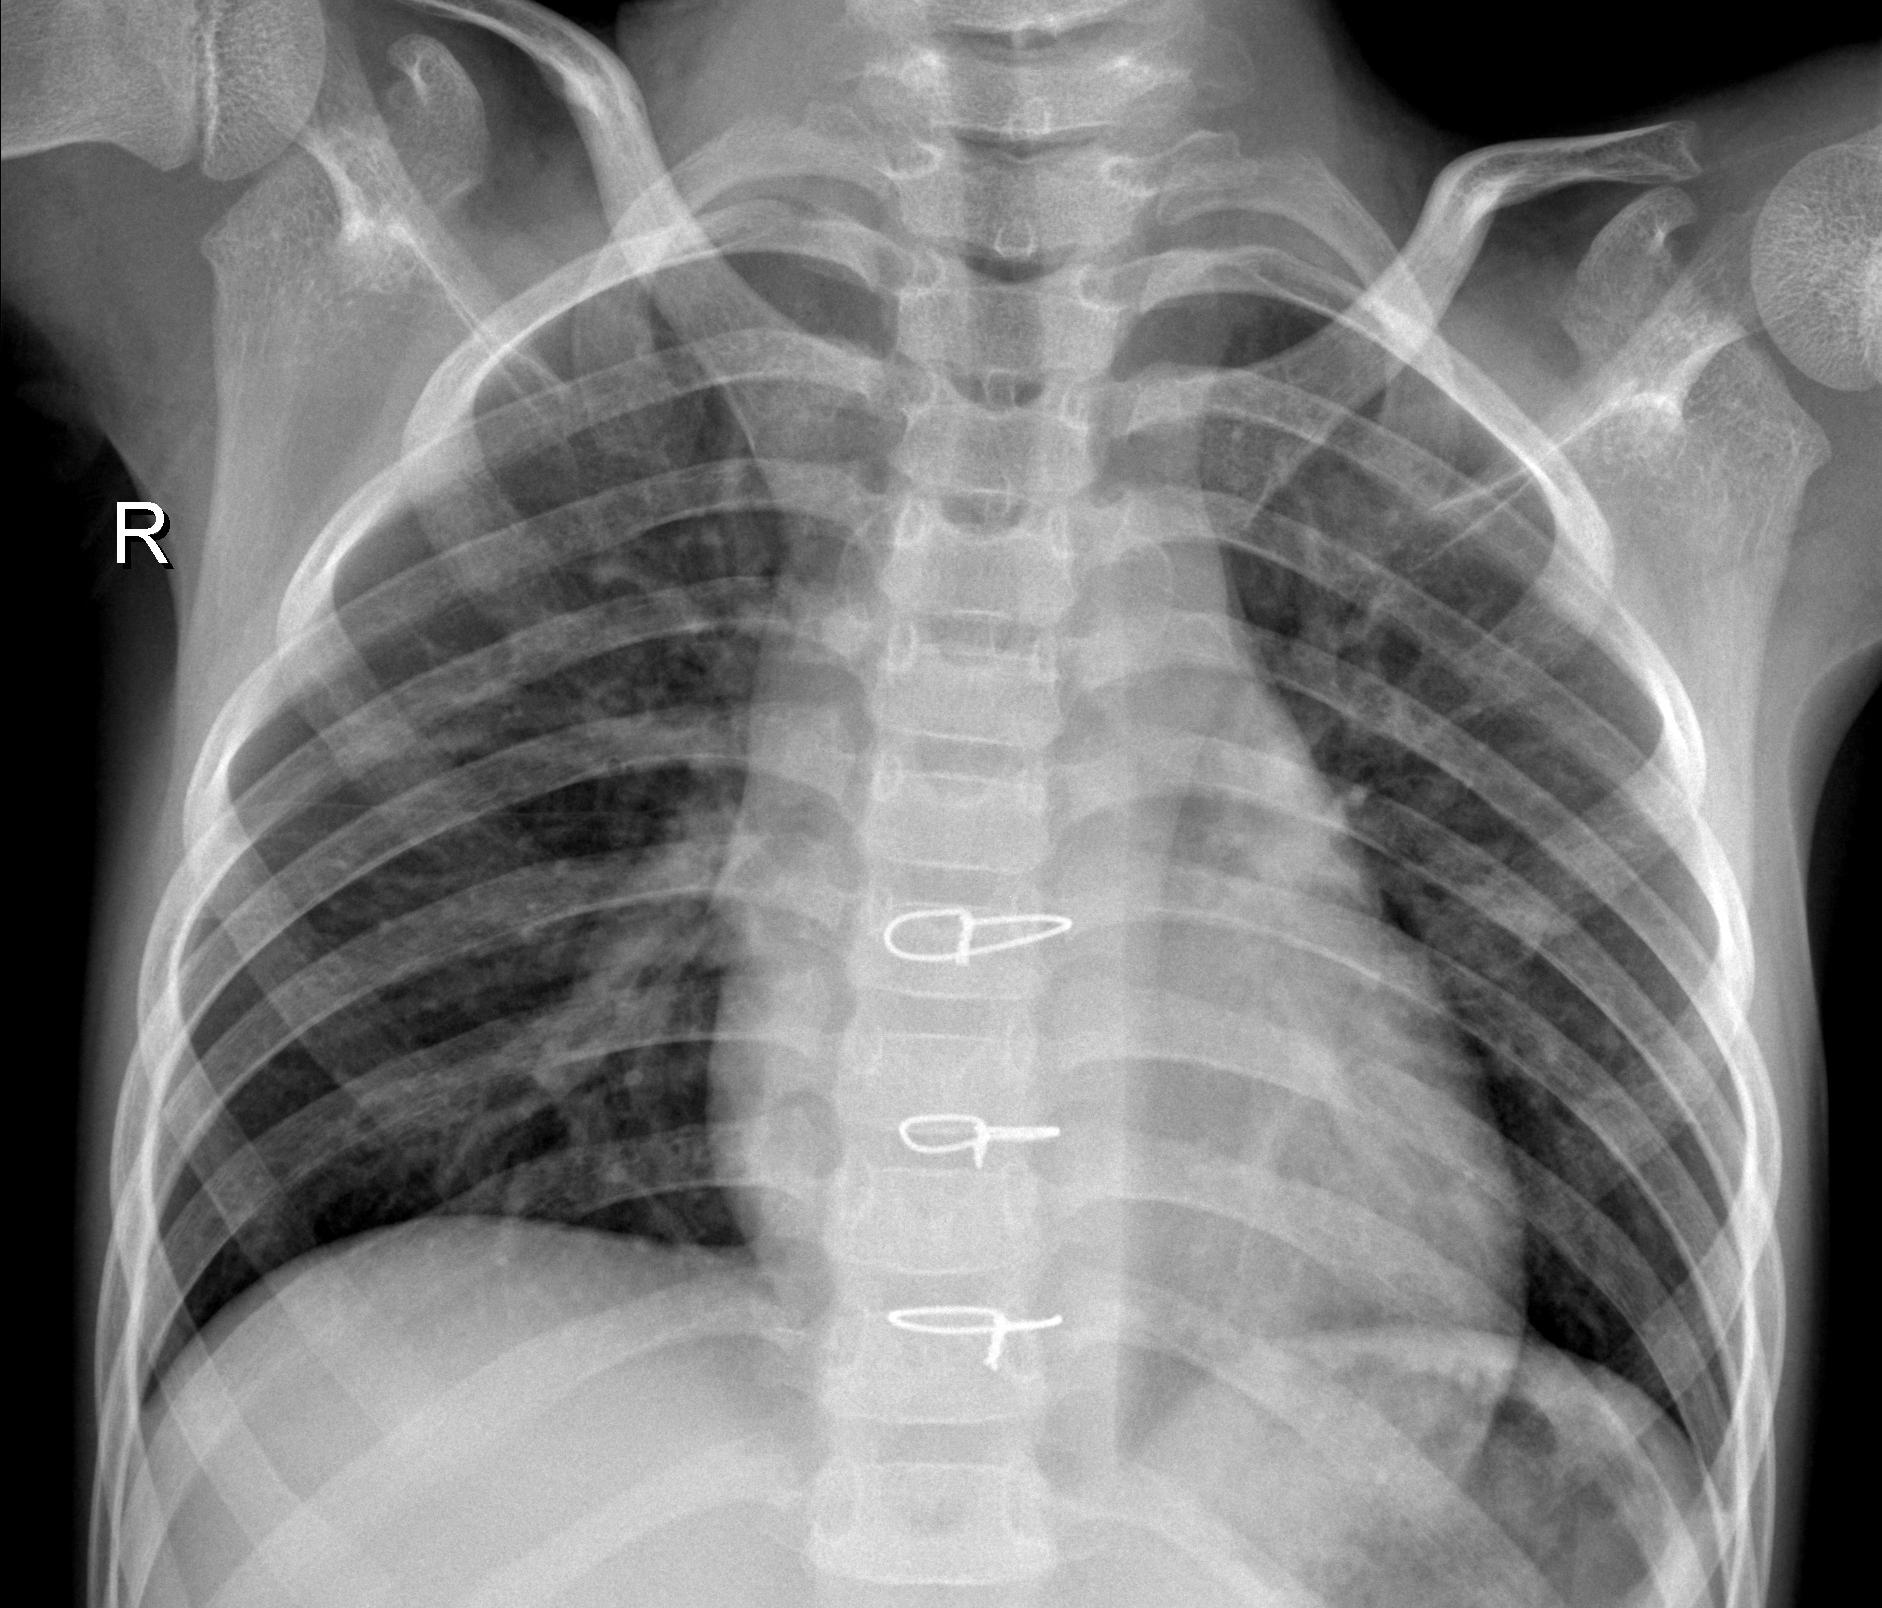
Diagnosis: PNEUMONIA